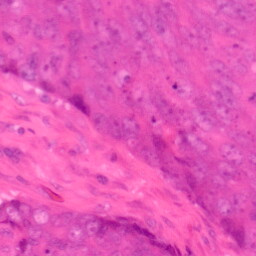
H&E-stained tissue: Colon